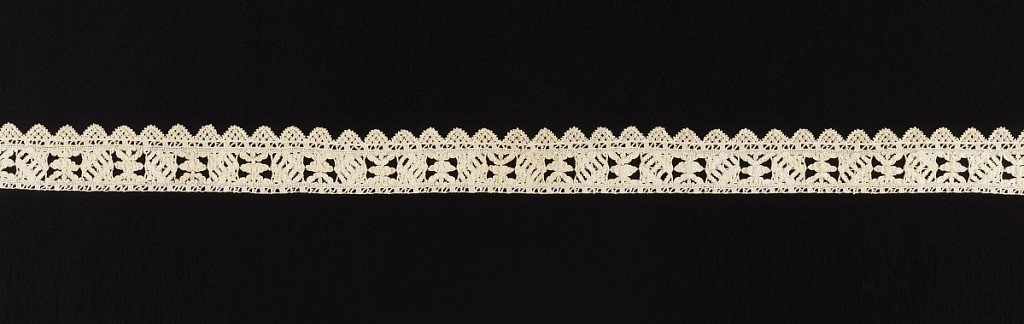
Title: Border
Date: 1500–50
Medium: linen Technique: grid of withdrawn element work with needle lace, reticella style
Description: Single band composed of geometric motifs in alternating repeat pattern bordered by small triangular pendants.